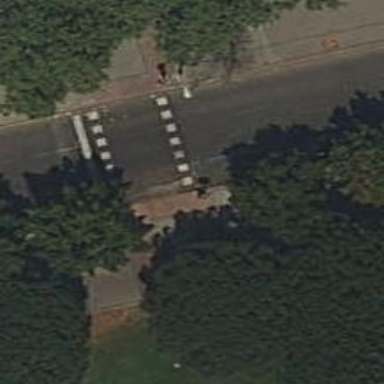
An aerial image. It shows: Footway surfaced with paving stones.